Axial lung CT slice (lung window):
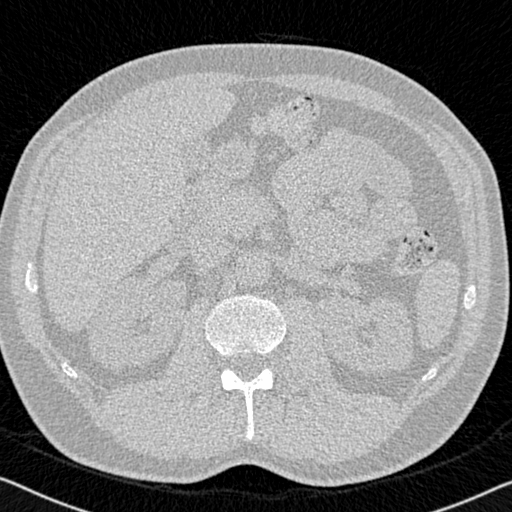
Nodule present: no